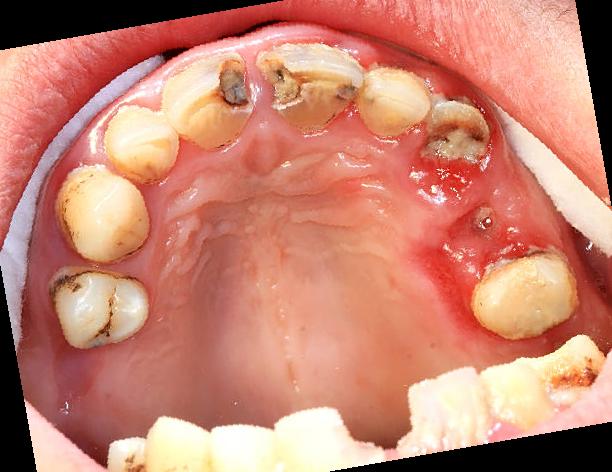
Condition: Gingivitis